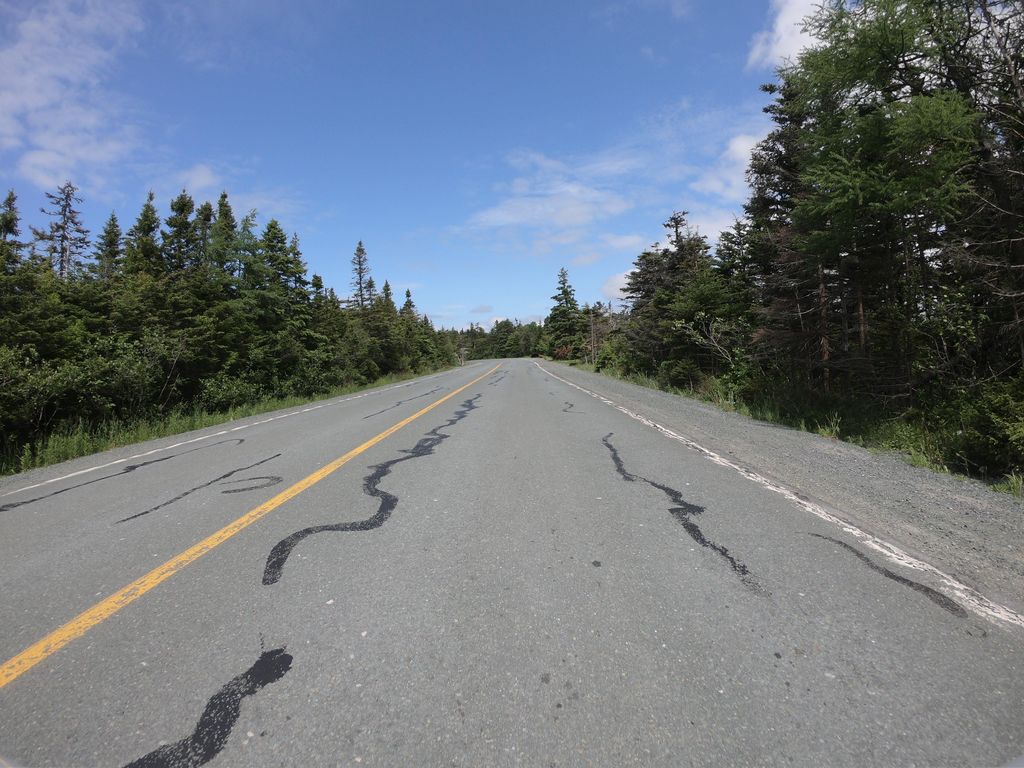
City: st_johns